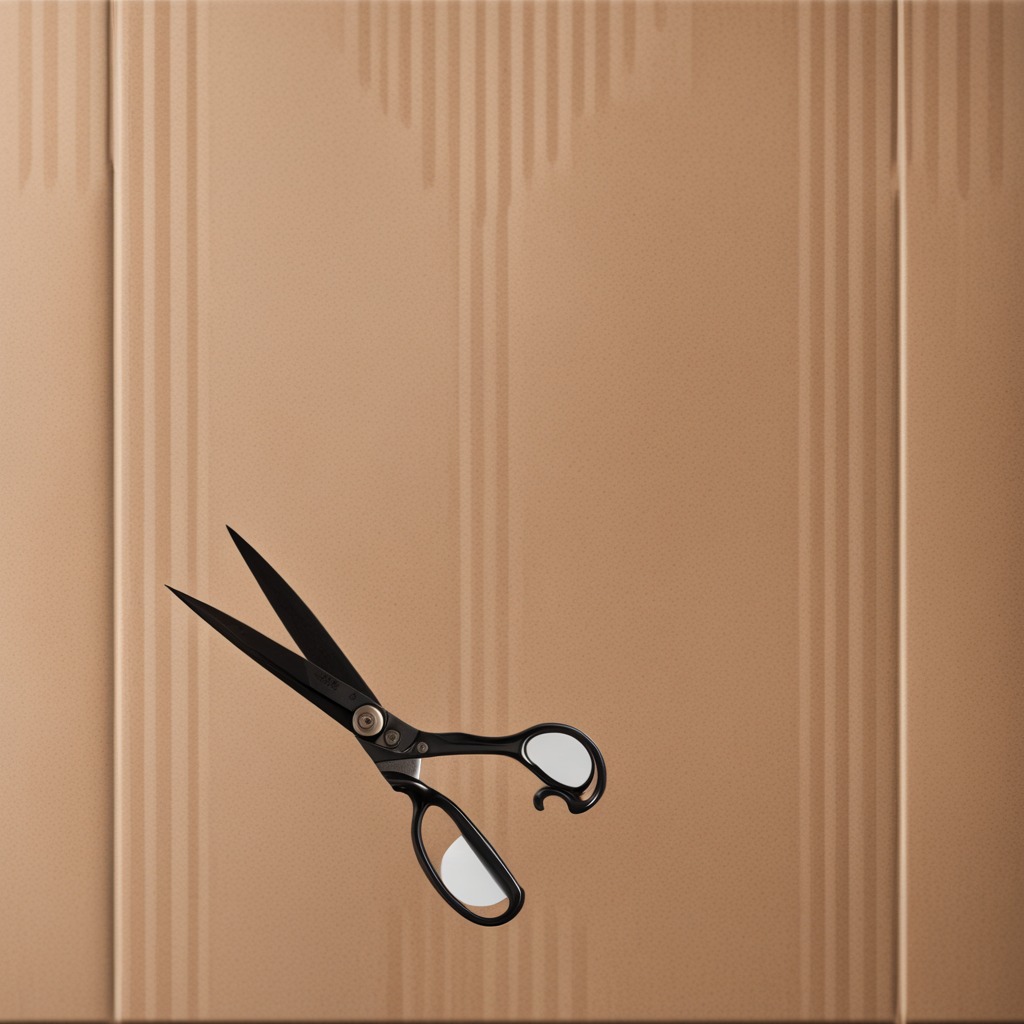
A scissor lies on a cardboard box surface in an outdoor workshop during daytime bright natural light soft shadows slightly creased but